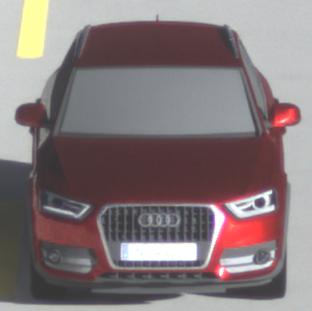
Make: Audi
Model: Q3 1.4 TFSI
Detailed model: Q3 (8U)
Model produced from: 2013/07
Model produced until: 2014/10
Doors: 5
Color: red
Road condition: dry road
Daytime: morning or afternoon
Contrast: high contrast